Interaction volume radius: 10 \u00c5
Interaction volume height: 15 \u00c5
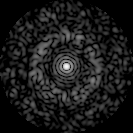
Disorder parameter: 0.843